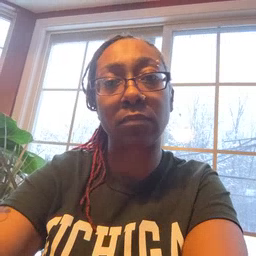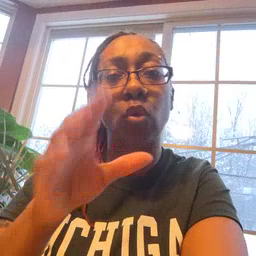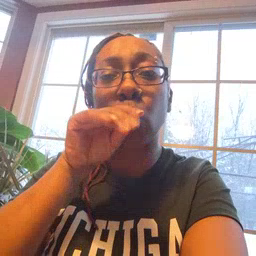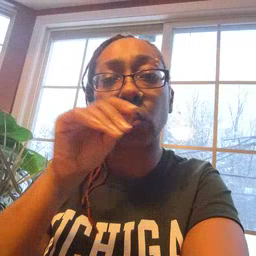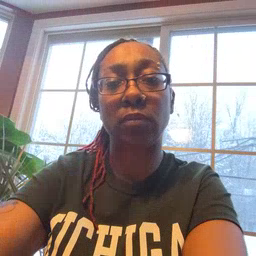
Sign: goose